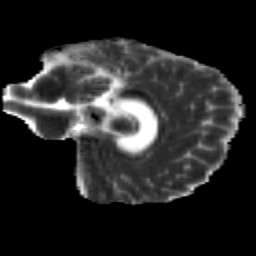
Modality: MD
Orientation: sagittal
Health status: healthy
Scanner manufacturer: siemens
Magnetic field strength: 3 T
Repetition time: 12 s
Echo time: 0.092 s